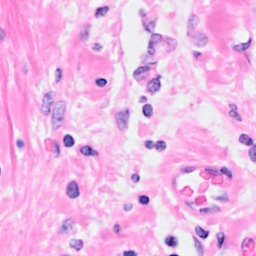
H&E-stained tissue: Breast